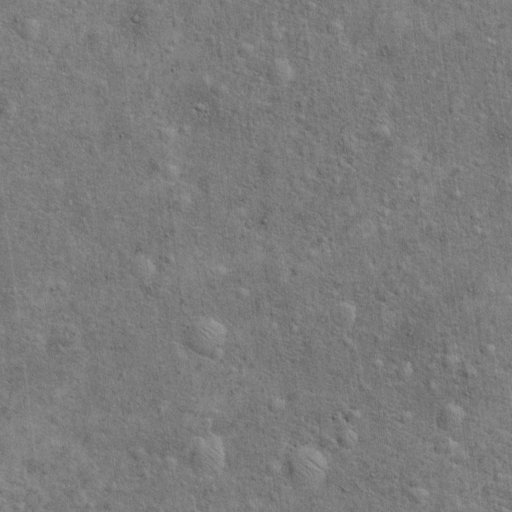
Classes present: Background